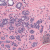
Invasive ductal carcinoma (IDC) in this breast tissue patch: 0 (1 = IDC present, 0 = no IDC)